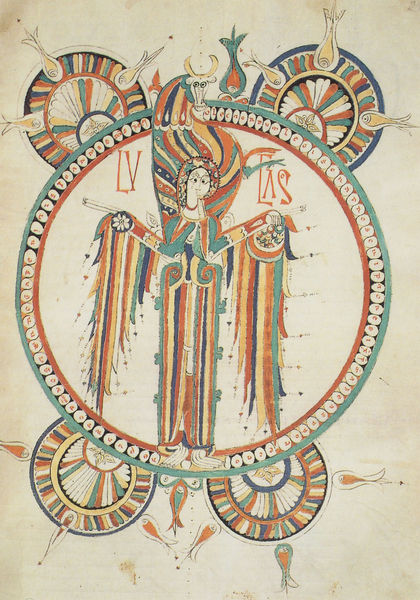
Titel: Biblia Mozárabe
Institution: León, Domschatz
Schlagwörter: blau, flügel, gelb, grün, bunt, licht, orange, türkis, rot, kreis, rund, engel, farbig, schrift, farbe, vier, mond, buch, druck, seite, fisch, christus, jesus, jesus christus, mittelalter, heiliger, heilige, hörner, heilig, stier, fische, symbole, erlöser, indianisch, latein, mandorla, evangelist, indigen, messias, lucas, gottessohn, sohn gottes, christkind, evangelistensymbole, südamerikanisch, christkönig, erretter